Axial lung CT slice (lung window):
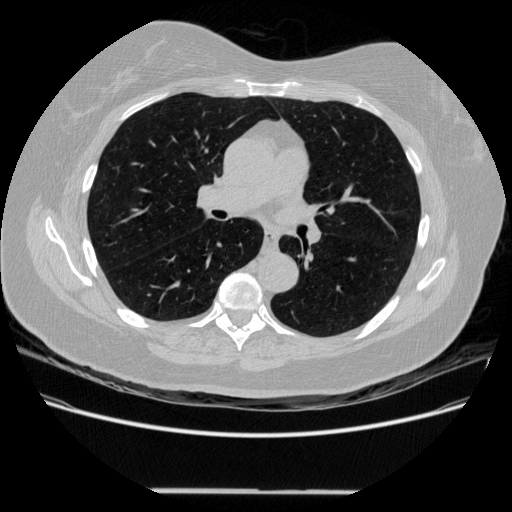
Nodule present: no